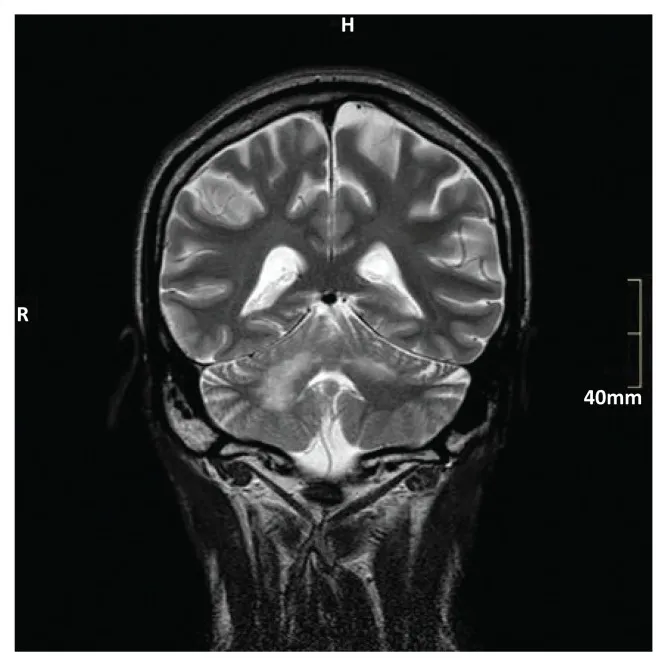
Coronal T2 weighted image of the patient discussed in Case 3, showing high-signal in both cerebellar hemispheres with greater involvement of the right hemisphere.
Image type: radiology (mri)